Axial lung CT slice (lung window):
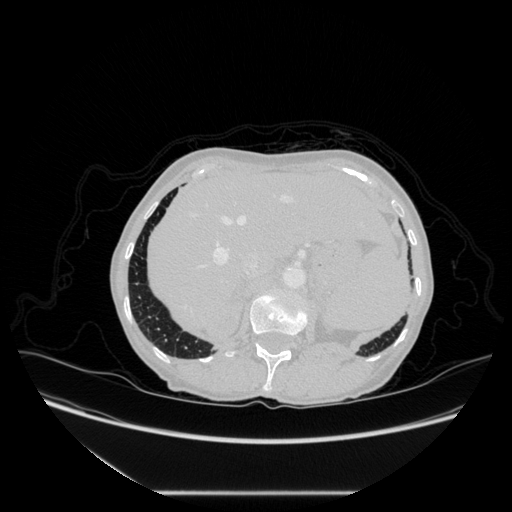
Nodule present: no